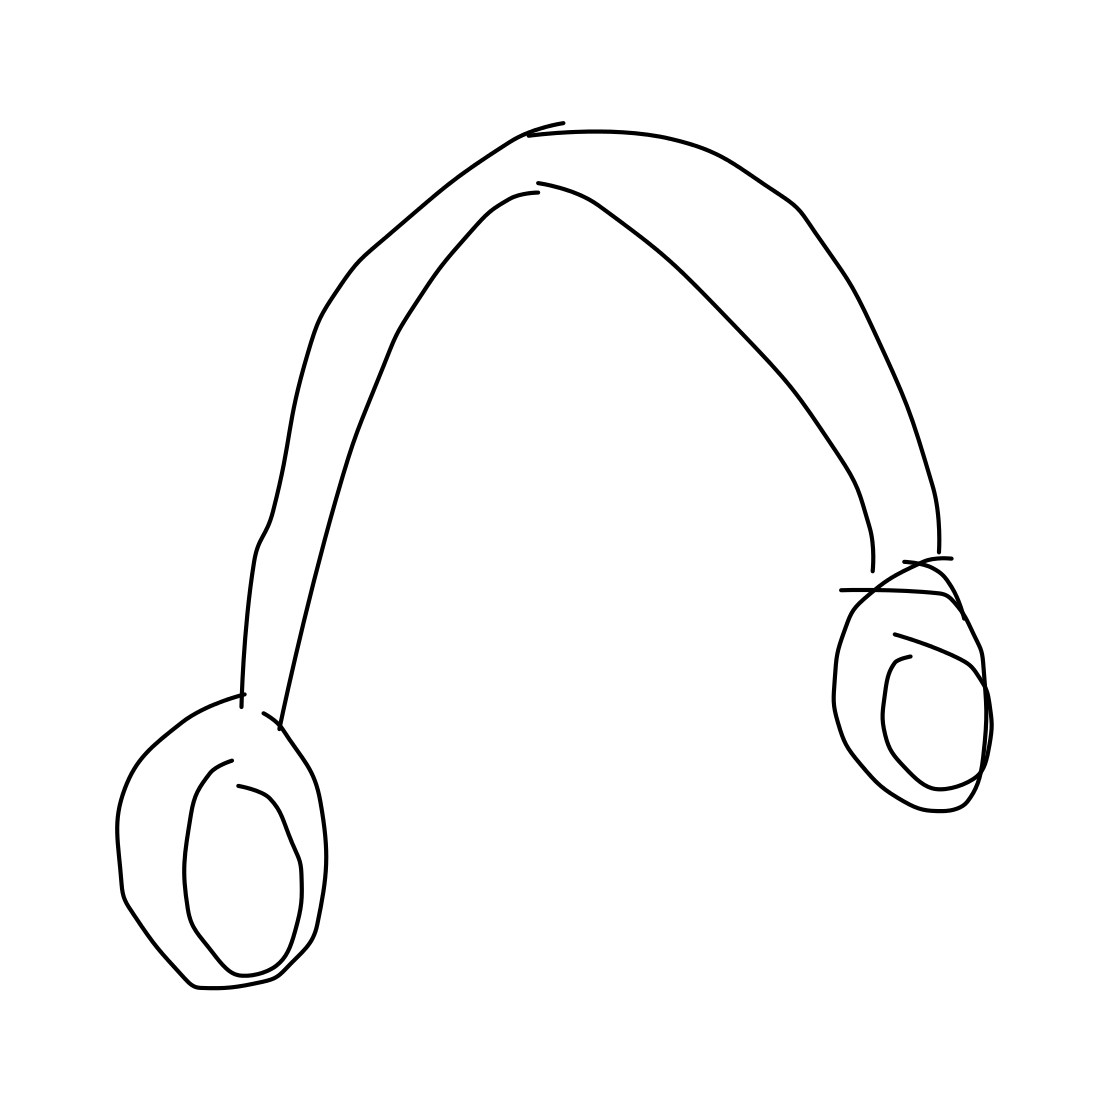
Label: head-phones